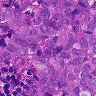
Metastatic tissue present: yes